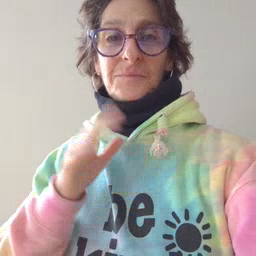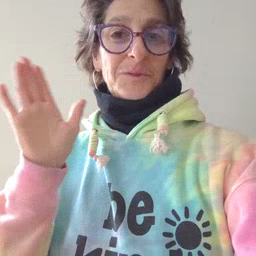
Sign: bedroom